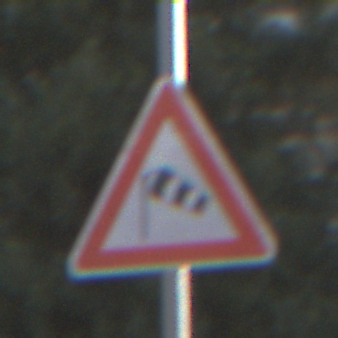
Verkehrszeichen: SeitenwindVonLinks
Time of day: MorningAfternoon
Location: Outdoor (Urban)
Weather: PartlyCloudy
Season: NotSpecified
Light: Natural